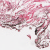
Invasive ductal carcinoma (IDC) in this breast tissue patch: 0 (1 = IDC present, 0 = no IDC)